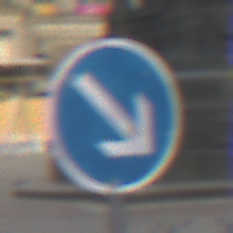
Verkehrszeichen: VorgeschriebeneVorbeifahrtRechts
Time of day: MorningAfternoon
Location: Outdoor (Urban)
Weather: PartlyCloudy
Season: NotSpecified
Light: Natural